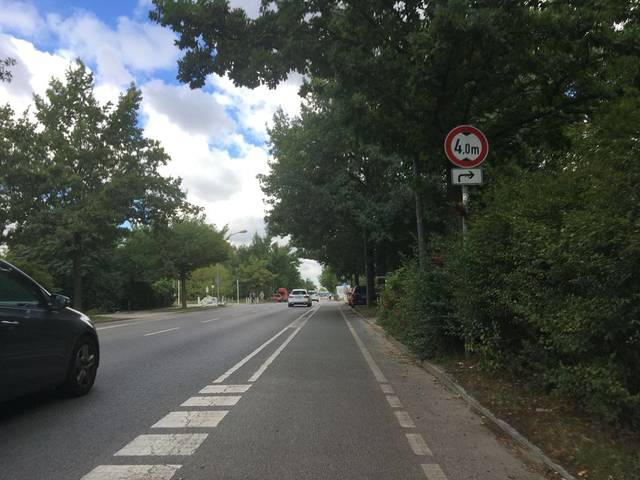
Region: Germany
Coordinates: 52.481, 13.465